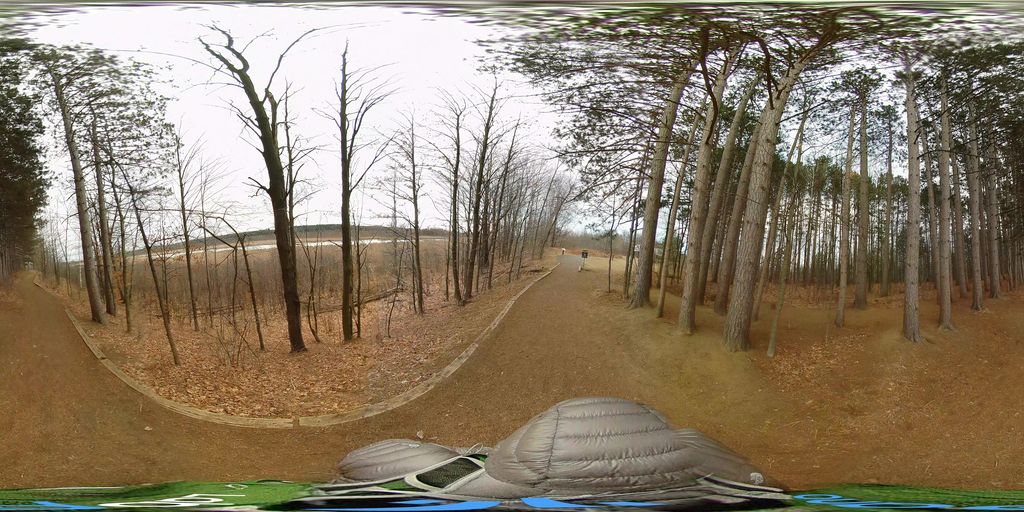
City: ottawa-gatineau